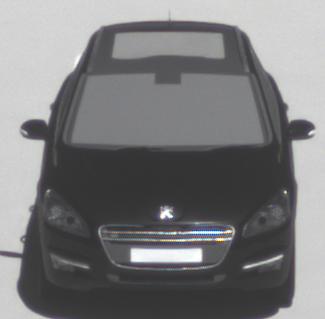
Make: Peugeot
Model: 508 SW 120 VTi
Detailed model: 508 (I) SW
Model produced from: 2011/03
Model produced until: 2014/05
Doors: 5
Color: black
Road condition: dry road
Daytime: midday
Contrast: medium contrast